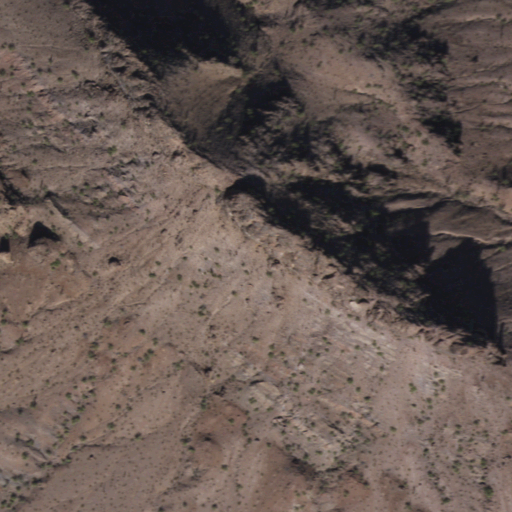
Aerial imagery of mountain in Arizona named Dixie Peak containing only shrub